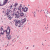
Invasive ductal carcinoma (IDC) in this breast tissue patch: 0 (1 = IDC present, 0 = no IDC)